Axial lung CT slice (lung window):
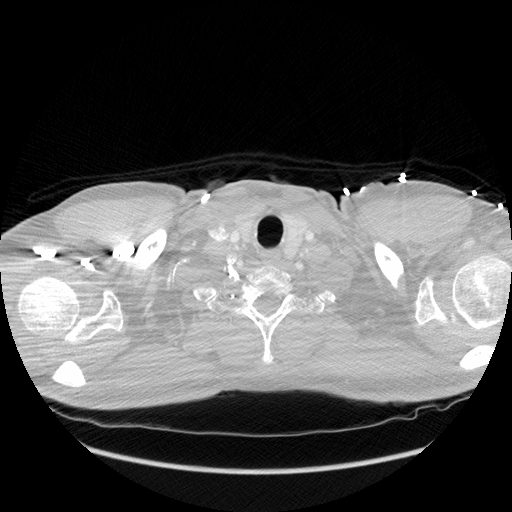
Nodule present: no